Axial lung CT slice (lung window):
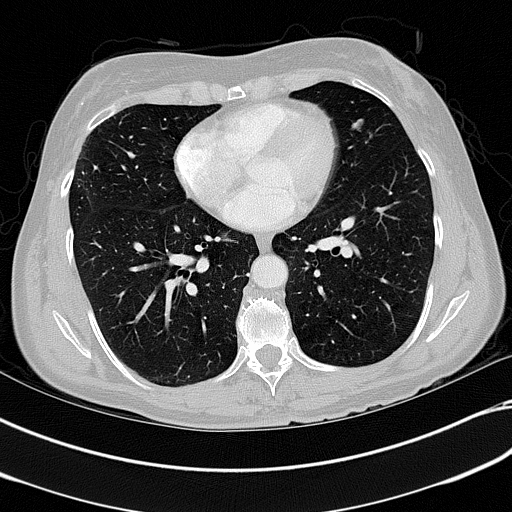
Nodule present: yes
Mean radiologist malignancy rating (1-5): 2.25